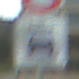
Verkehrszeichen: BeiNaesse
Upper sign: Geschwindigkeit90
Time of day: MorningAfternoon
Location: Outdoor (Urban)
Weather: PartlyCloudy
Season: NotSpecified
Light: Natural